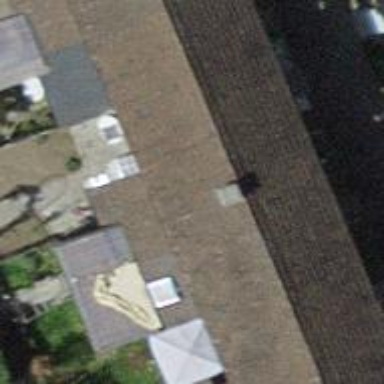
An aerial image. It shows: Terrace building with gabled roof made of roof tiles.